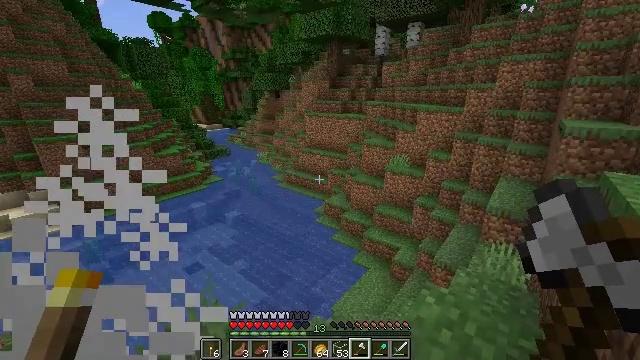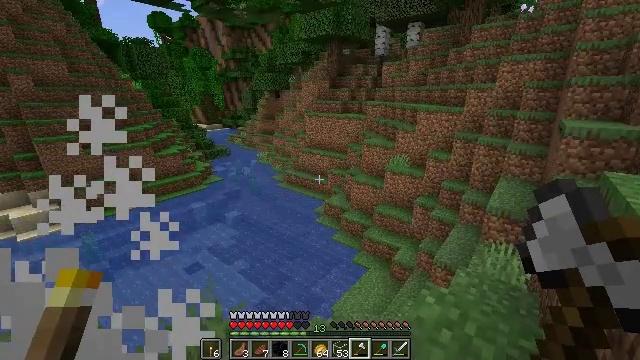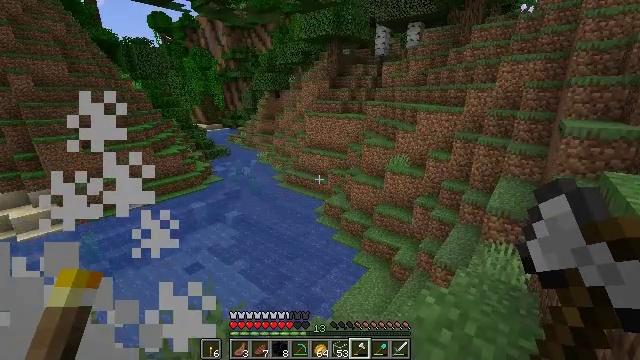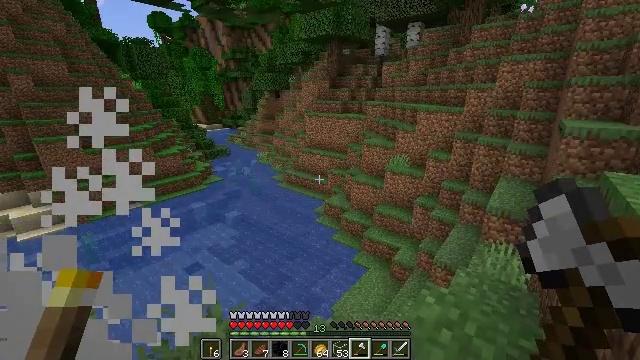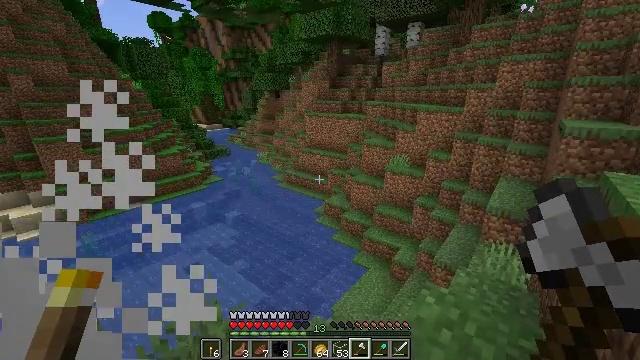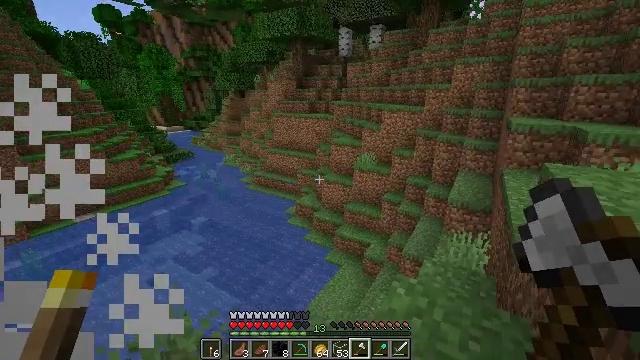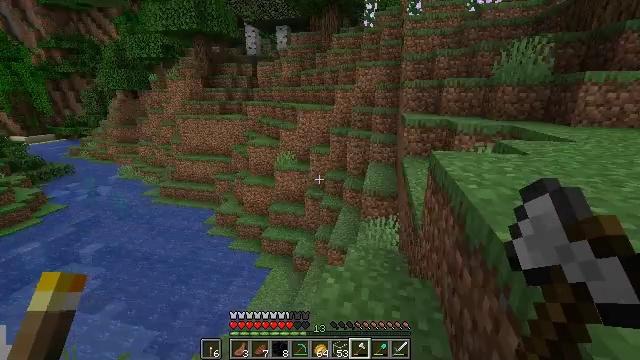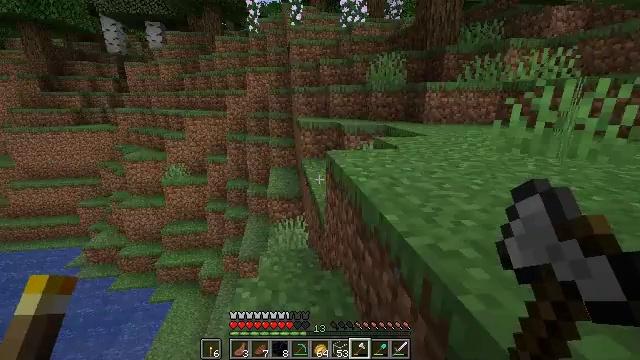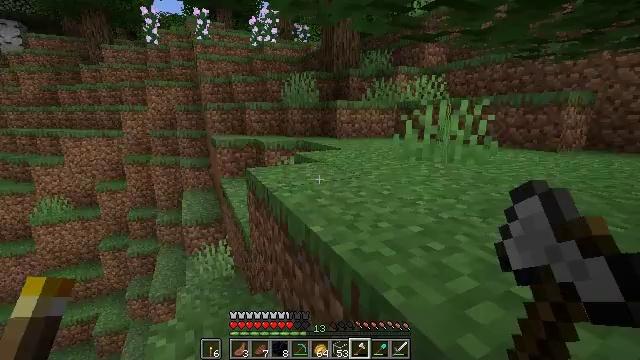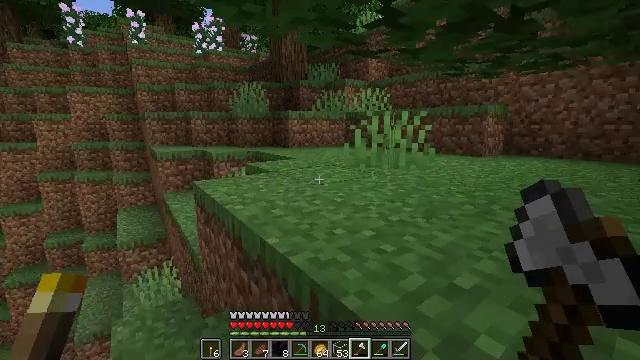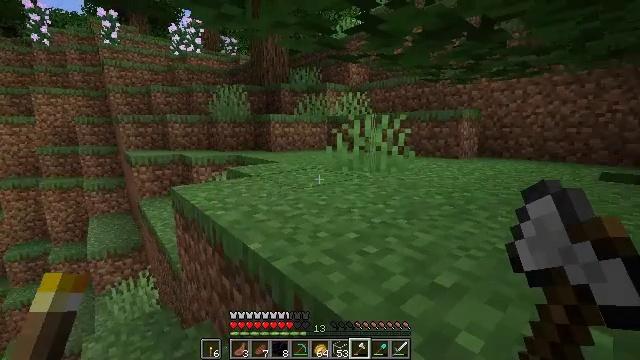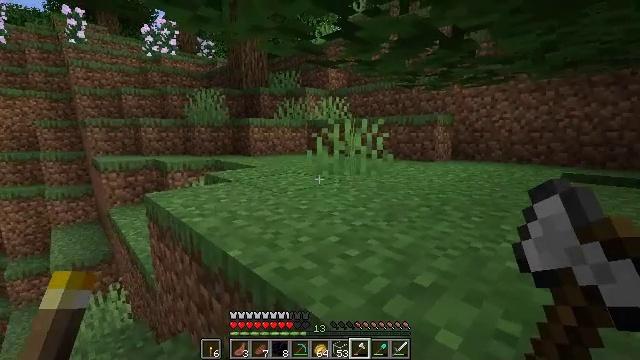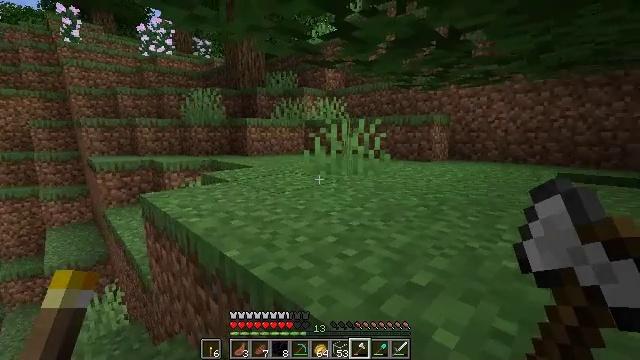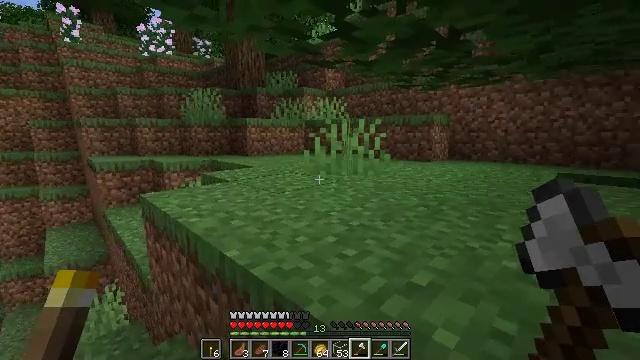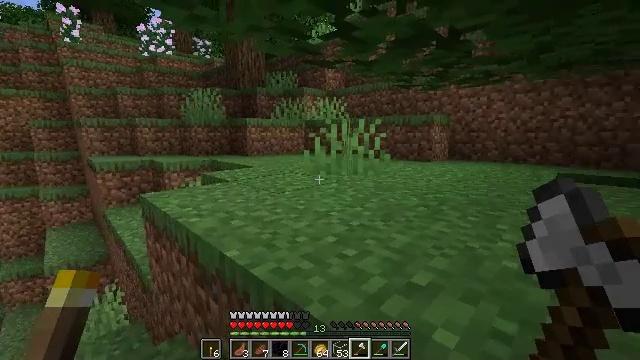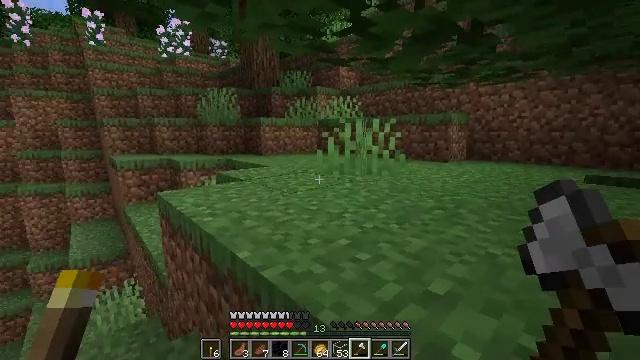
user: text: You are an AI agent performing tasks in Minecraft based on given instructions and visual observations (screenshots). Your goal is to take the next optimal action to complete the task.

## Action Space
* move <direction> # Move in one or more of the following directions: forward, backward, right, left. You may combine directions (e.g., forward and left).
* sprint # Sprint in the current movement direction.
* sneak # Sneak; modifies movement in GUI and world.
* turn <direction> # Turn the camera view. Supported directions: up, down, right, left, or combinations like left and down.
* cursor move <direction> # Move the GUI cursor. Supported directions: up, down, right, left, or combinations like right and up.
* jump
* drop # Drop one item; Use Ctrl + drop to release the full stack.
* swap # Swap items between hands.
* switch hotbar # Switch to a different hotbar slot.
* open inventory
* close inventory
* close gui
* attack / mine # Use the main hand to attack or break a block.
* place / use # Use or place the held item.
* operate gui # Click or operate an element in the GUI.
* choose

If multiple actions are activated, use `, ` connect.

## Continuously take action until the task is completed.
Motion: motion action
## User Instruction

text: Gather sugar cane for crafting.
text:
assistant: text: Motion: no_op
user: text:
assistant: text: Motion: no_op
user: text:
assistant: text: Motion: no_op
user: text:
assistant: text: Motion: no_op
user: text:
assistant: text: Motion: turn right
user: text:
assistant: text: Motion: turn right
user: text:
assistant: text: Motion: turn right and up
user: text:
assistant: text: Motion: turn right and up
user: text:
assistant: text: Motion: turn right and up
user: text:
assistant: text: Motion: turn right
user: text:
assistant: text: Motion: turn right
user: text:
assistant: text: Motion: no_op
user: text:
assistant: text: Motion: no_op
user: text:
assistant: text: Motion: no_op
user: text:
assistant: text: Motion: move forward, turn left
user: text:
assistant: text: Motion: move forward, turn left
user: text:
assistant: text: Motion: move forward, turn left
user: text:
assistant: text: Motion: move forward
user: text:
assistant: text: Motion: move forward
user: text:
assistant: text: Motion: move forward, turn left
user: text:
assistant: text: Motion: move forward, turn left and down
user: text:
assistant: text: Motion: move forward, turn left and down
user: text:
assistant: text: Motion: move forward, turn left and down
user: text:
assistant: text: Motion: move forward, turn down
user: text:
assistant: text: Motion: move forward
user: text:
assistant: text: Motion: move forward, turn right
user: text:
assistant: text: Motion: move forward, turn right
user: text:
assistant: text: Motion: move forward, turn right
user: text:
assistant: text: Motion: move forward, turn right
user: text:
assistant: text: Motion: move forward, turn right and up